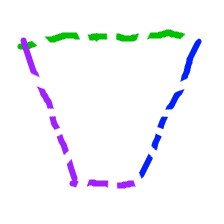
Shape: trapezoid